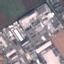
Land use / land cover class: Industrial